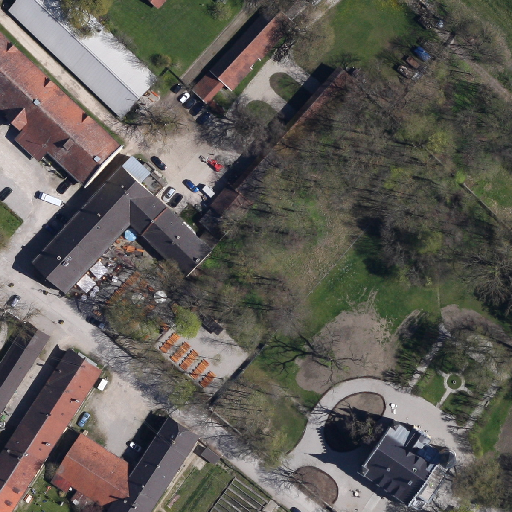
Referring expression: paved road